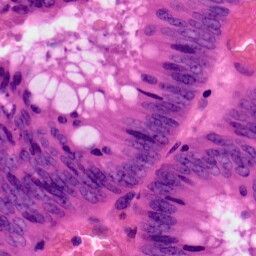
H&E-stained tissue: Colon